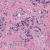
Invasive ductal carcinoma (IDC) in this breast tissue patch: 1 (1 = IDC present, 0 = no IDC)